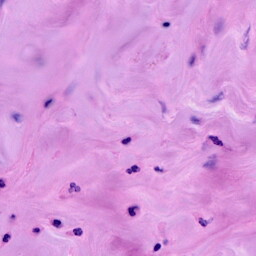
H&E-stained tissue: Breast